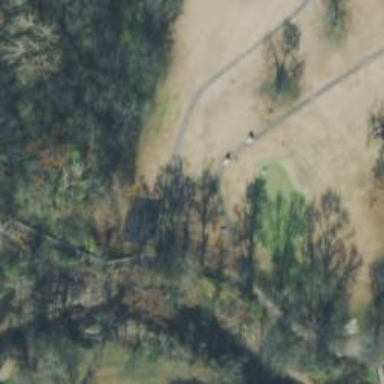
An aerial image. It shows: Golf cartpath that is also road path.